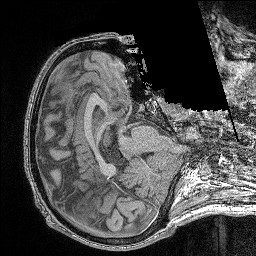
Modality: FLASH
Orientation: axial
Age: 25
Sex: male